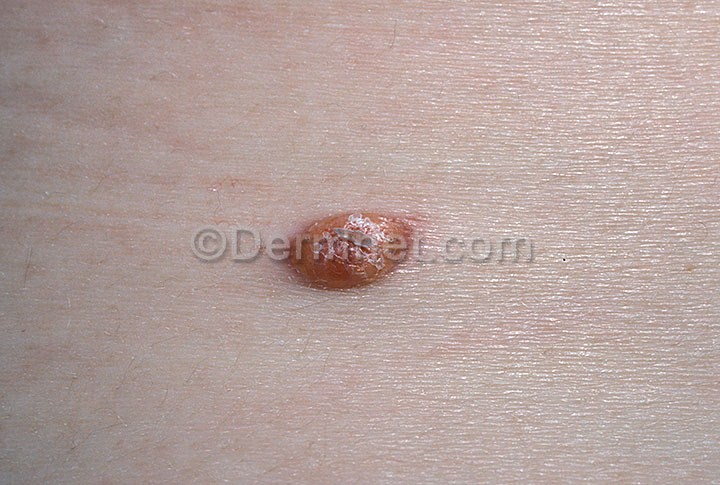
Disease: Systemic Disease